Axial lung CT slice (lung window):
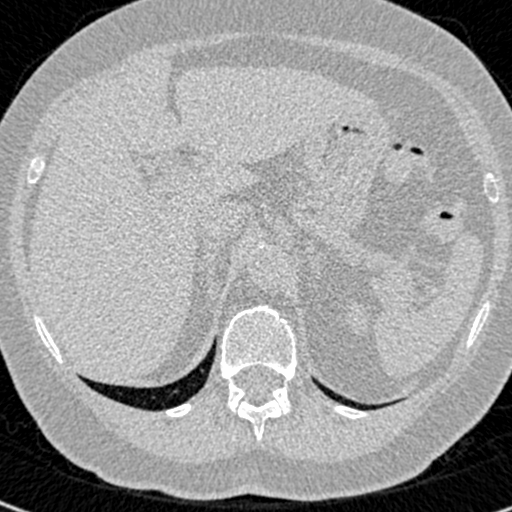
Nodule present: no